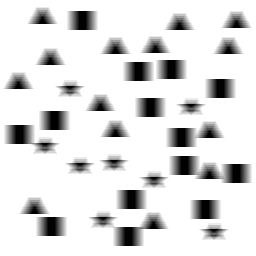
Squares: 14
Triangles: 14
Stars: 8
Total shapes: 36